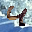
Label: 4